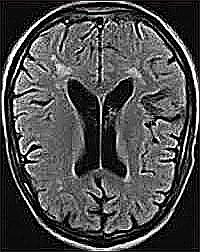
Label: notumor